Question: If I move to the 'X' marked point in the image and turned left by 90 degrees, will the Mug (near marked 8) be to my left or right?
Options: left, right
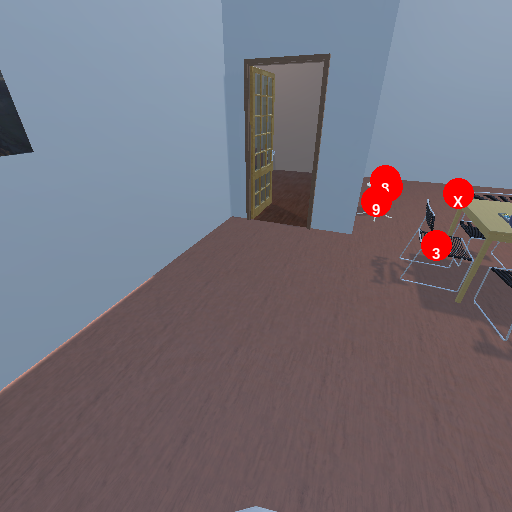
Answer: left